Question: I'm using PFLoginViewController and instead of presenting it modally, I am presenting it as a subview so I can have a nice translucent background:

The only issue is that when I select Sign Up, it presents my Sign Up view controller modally which according to my console log, isn't the smartest idea: 'Presenting view controllers on detached view controllers is discouraged'
So what I would like to do is use a separate method for displaying my sign up view controller. I tried this:
'''
[loginView.logInView.signUpButton addTarget:self action:@selector(presentSignUpView:) forControlEvents:UIControlEventTouchUpInside];
'''
But the original Parse method was being called with my custom method being called in addition. I looked at the docs and there is no delegate method for adding your own custom method so how should I go about doing this?
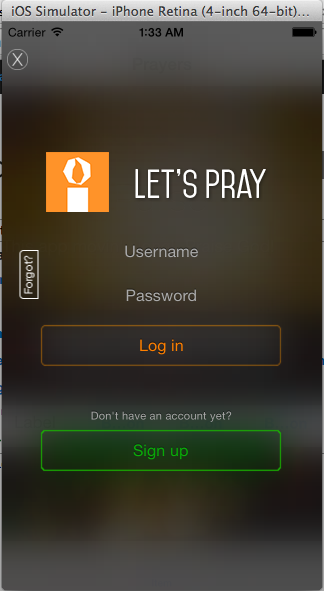
Answer: Have you try to change here "presentSignUpView:"
'''
[loginView.logInView.signUpButton addTarget:self action:@selector(presentSignUpView:) forControlEvents:UIControlEventTouchUpInside];
'''
For custom view First make a function that can call you for custom view open like this
'''
-(void)customSignUpViewOpen{
//Implement your custom view controller code here ..
}
'''
remove target before add ..
'''
[loginView.logInView.signUpButton removeTarget:self action:@selector(presentSignUpView:) forControlEvents:UIControlEventTouchUpInside];
'''
and Call this in your button clicked like this
'''
[loginView.logInView.signUpButton addTarget:self action:@selector(customSignUpViewOpen) forControlEvents:UIControlEventTouchUpInside];
'''